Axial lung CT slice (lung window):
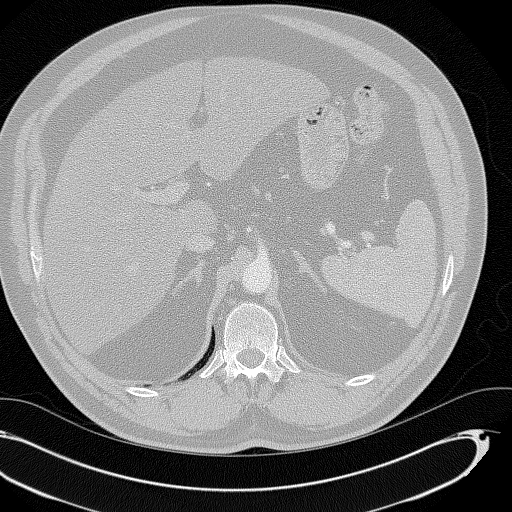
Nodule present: no